Interaction volume radius: 5 \u00c5
Interaction volume height: 20 \u00c5
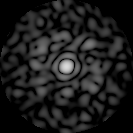
Disorder parameter: 0.8045